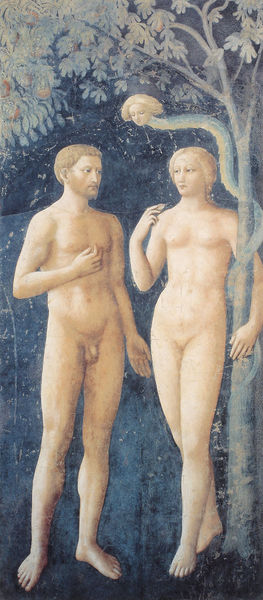
Titel: Fresken der Cappella Brancacci in S. Maria del Carmine
Künstler: Masolino da Panicale
Standort: Florenz, S. Maria del Carmine, Cappella Brancacci (EU - I - Toskana)
Schlagwörter: akt, baum, blau, blätter, dunkel, gemälde, hand, haut, himmel, kopf, laub, mann, nackt, grün, menschen, äste, brust, frau, frisur, haar, nacht, flächig, malerei, bart, blond, jung, bibel, gesicht, inkarnat, bild, hände, ast, baumstamm, stamm, haare, paar, gotik, frucht, früchte, beine, apfel, äpfel, brüste, essen, nabel, zehen, zeigen, adam, eva, paradies, penis, religion, zweig, barfuß, erkenntnis, schlange, mantegna, sündenfall, teufel, versuchung, eden, vorderansicht, apfelbaum, genesis, fau, glied, schlang, frauenkopf, menschenkopf, schlangenkopf, sünendefall